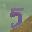
Label: 5